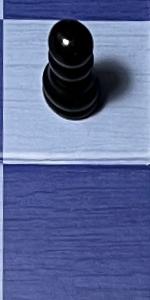
Label: Empty